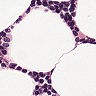
Metastatic tissue present: no